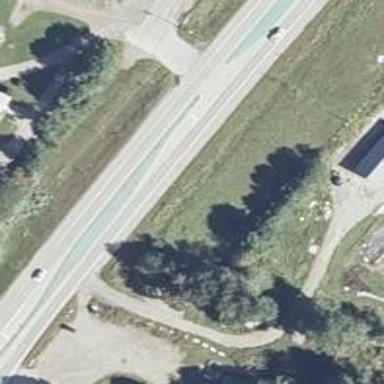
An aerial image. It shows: Asphalt road classified as trunk highway.